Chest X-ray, PA view. Patient: 28 years old, sex M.
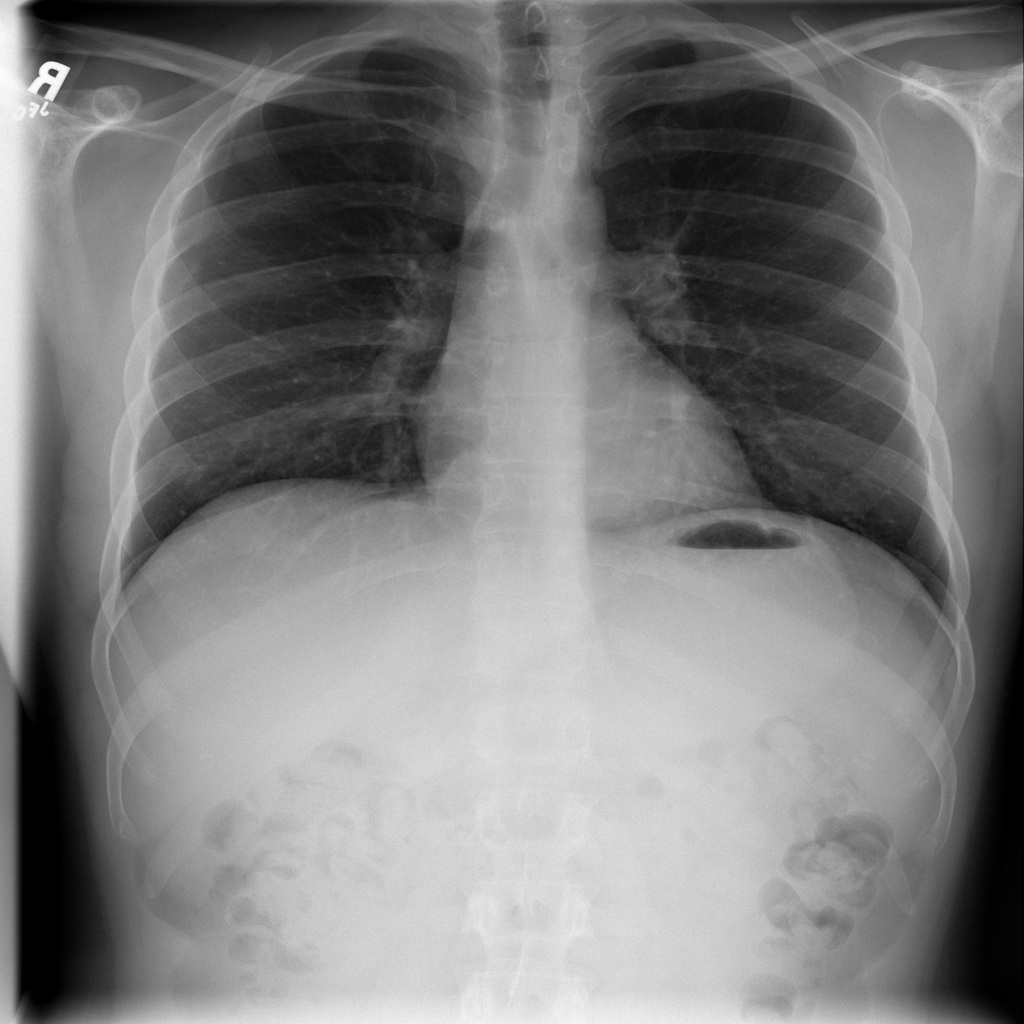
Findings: No Finding